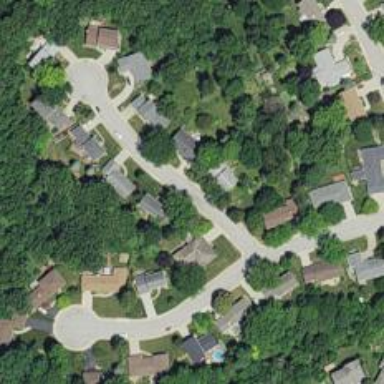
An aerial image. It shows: Residential road.